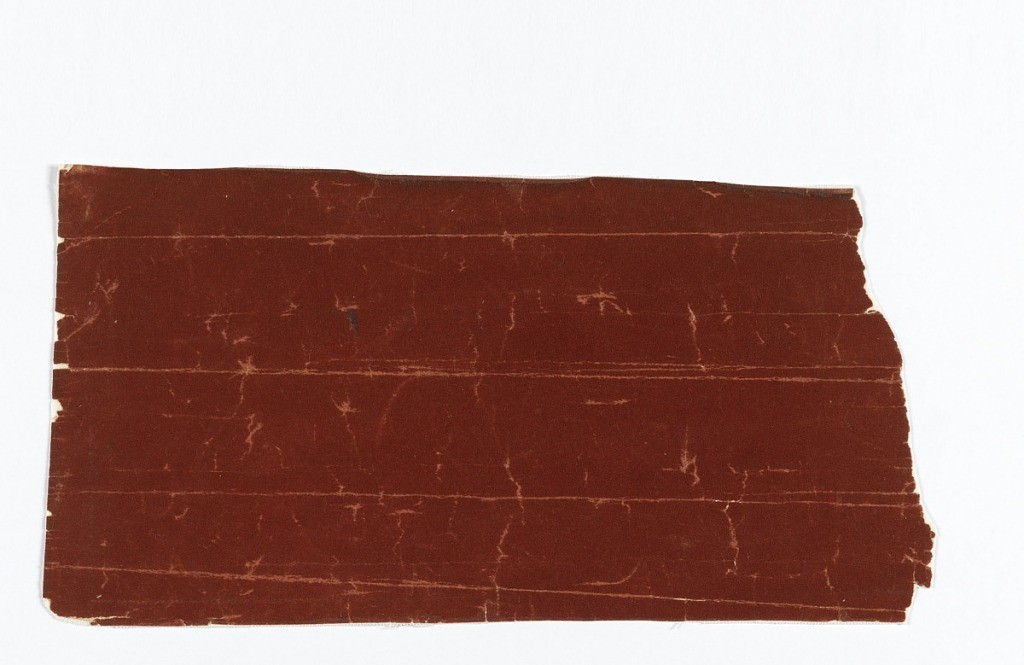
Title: Sidewall
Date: ca. 1860
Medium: Block-printed and flocked
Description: Rectangle. Plain paper in dull red flock.